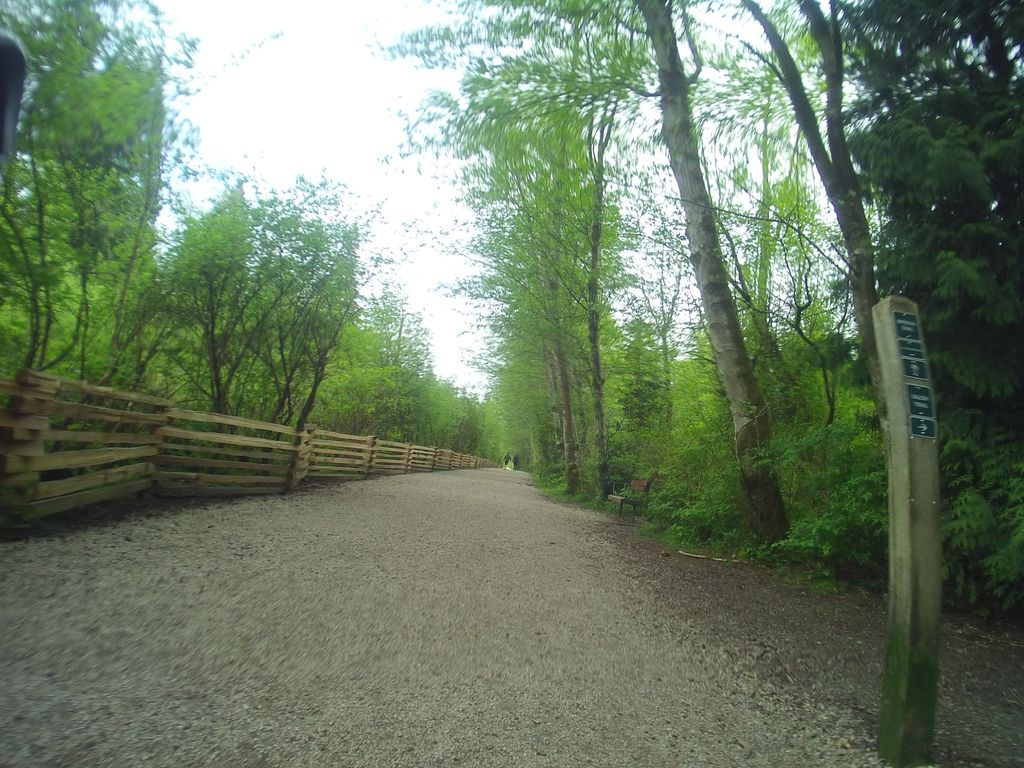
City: vancouver